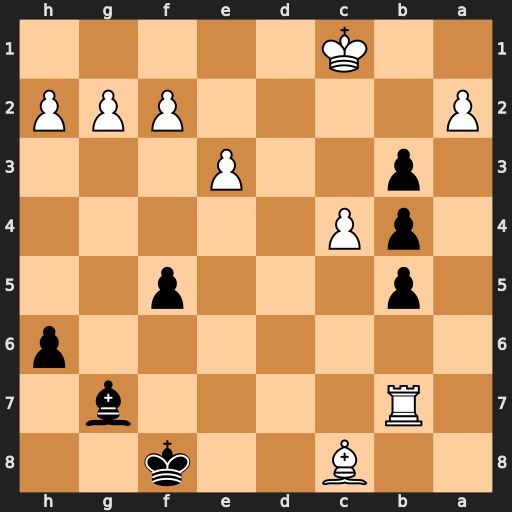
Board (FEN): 2B2k2/1R4b1/7p/1p3p2/1pP5/1p2P3/P4PPP/2K5
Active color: b
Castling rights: -
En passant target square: -
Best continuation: bxa2 Ra7 b3 Kd2 b2 Rxa2 b1=Q